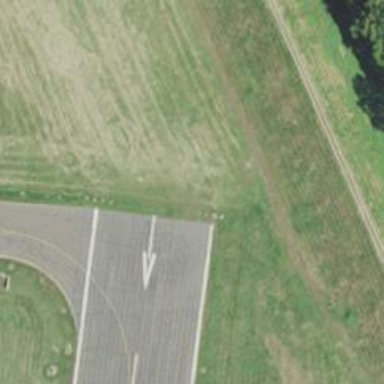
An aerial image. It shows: Runway surface made of asphalt at airport.